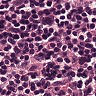
Metastatic tissue present: yes